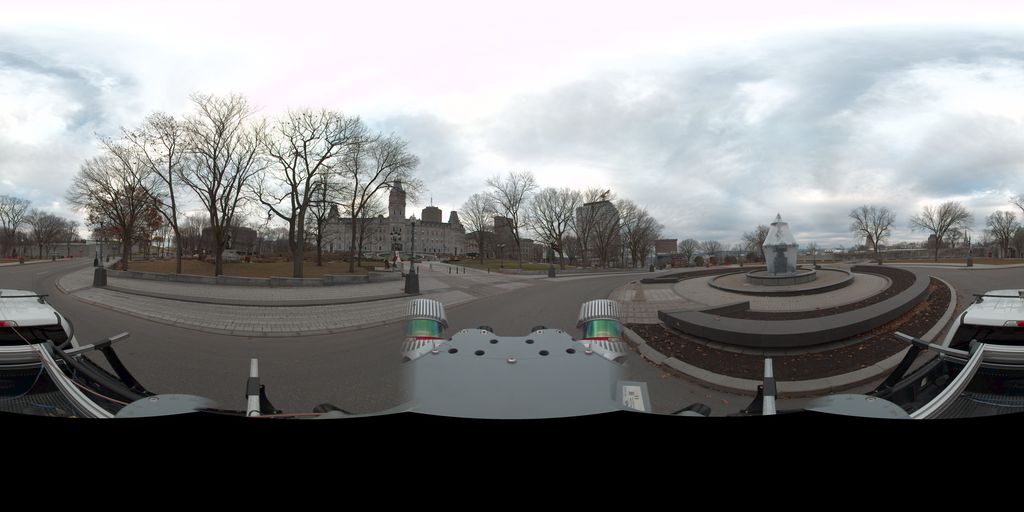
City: quebec_city